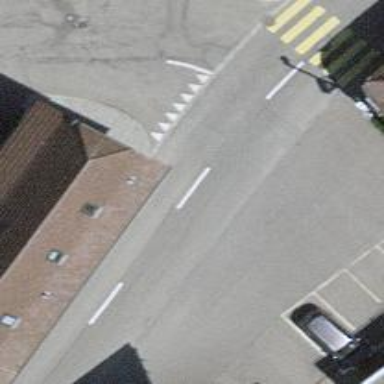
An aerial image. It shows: Bus stop with platform for public transport.